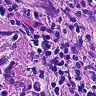
Metastatic tissue present: yes